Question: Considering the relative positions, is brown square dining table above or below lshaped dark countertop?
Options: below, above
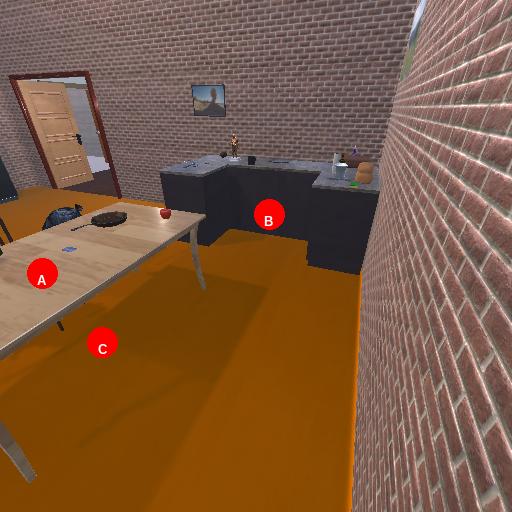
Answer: below